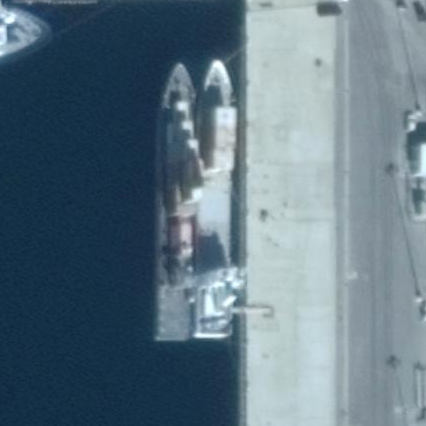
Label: civil